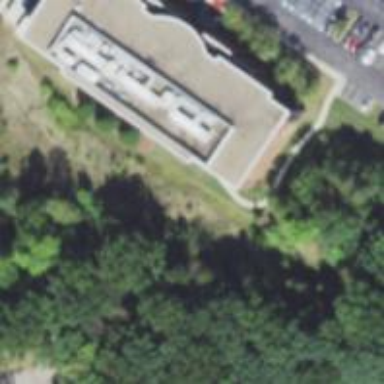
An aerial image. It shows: Office building.